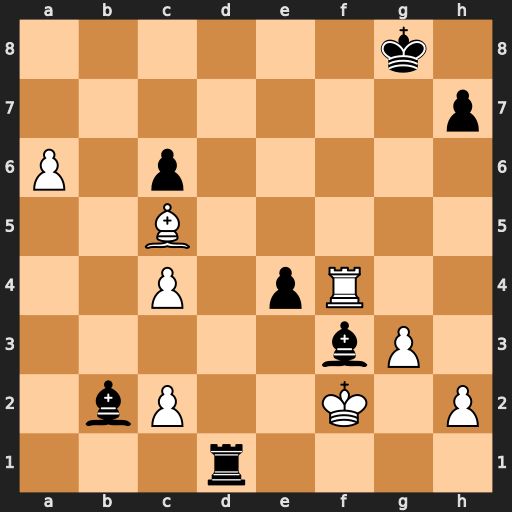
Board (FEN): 6k1/7p/P1p5/2B5/2P1pR2/5bP1/1bP2K1P/3r4
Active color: w
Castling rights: -
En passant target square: -
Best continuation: Rf8+ Kg7 a7